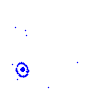
Particle: pion